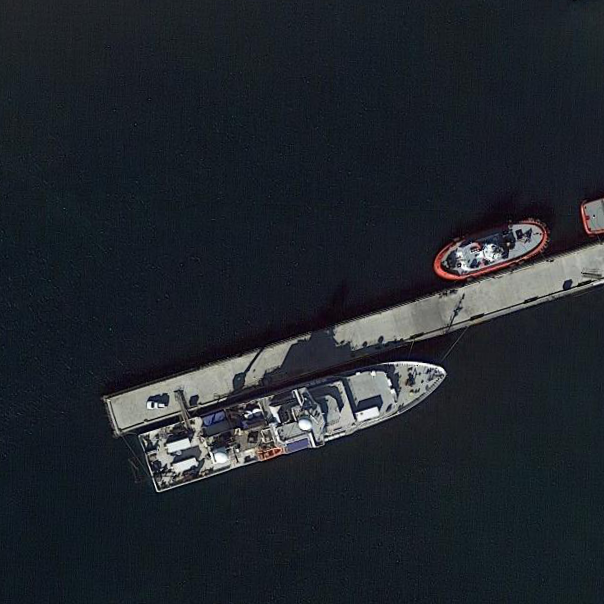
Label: civil